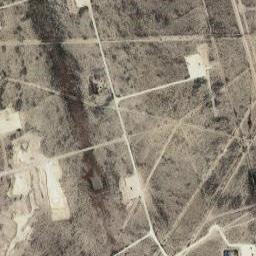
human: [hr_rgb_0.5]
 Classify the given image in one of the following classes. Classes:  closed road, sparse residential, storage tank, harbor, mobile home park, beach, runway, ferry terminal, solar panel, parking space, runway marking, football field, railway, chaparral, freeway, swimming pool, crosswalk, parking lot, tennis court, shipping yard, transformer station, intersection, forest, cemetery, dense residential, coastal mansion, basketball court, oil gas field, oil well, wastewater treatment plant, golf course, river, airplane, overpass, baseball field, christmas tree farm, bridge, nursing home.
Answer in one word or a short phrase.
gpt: oil gas field